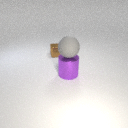
large gray rubber sphere above large purple metal cylinder